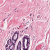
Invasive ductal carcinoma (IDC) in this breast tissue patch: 0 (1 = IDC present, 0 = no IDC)